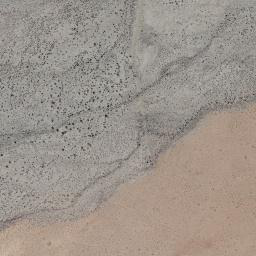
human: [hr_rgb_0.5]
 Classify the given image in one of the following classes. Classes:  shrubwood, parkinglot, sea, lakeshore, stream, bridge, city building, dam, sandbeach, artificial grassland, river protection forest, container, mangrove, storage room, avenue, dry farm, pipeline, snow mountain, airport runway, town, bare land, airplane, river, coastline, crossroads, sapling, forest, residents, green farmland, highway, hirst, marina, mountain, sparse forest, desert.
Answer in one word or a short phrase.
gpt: bare land